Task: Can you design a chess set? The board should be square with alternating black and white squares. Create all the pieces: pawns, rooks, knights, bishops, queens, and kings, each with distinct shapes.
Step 1266:
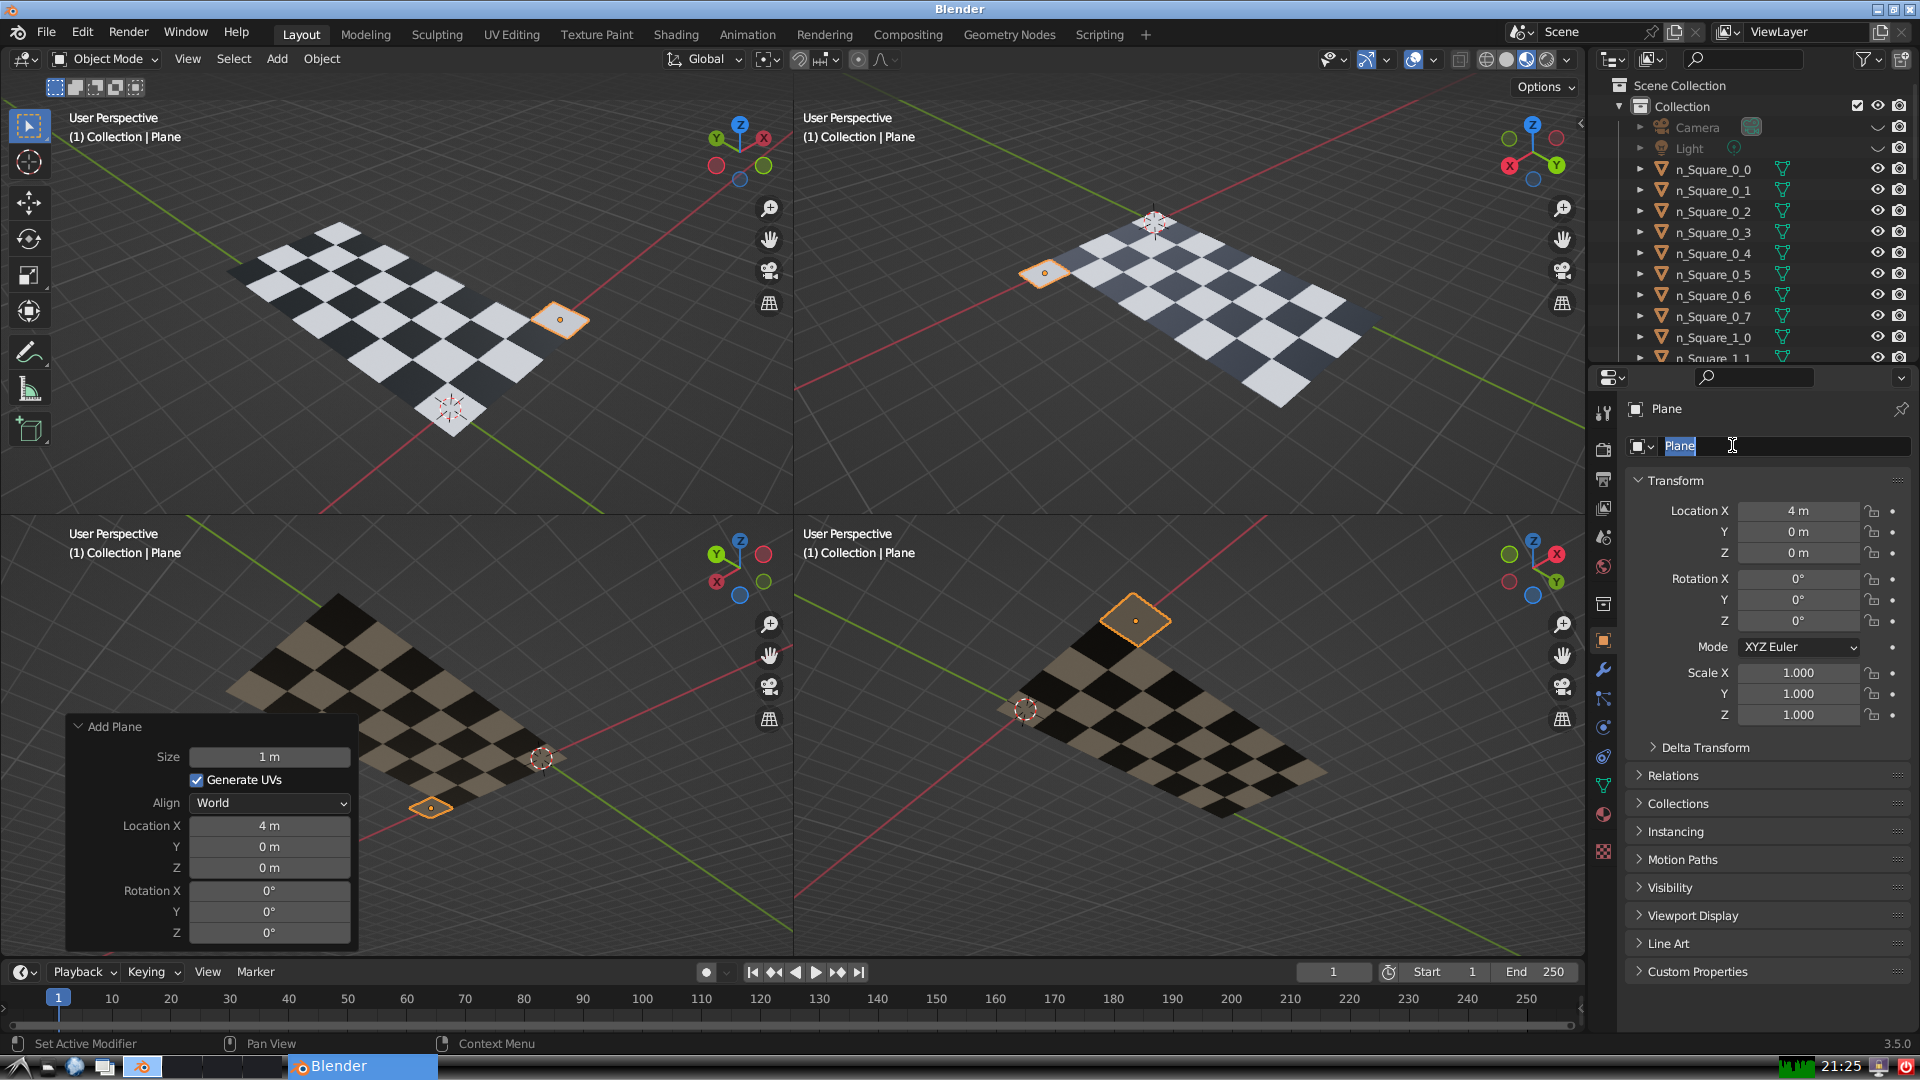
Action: input_text: n_Square_4_0